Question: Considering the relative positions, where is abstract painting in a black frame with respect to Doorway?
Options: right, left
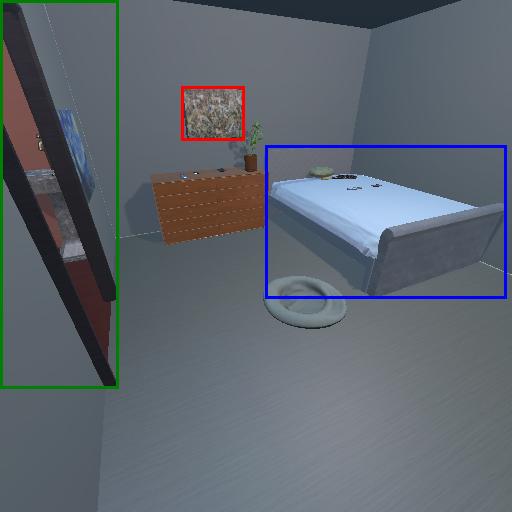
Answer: right